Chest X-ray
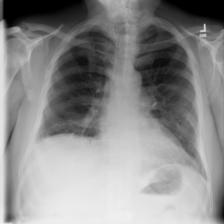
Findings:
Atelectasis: positive
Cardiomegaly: negative
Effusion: negative
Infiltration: negative
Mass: negative
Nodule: negative
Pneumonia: negative
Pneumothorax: negative
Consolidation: negative
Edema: negative
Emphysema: negative
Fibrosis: negative
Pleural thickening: negative
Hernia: negative